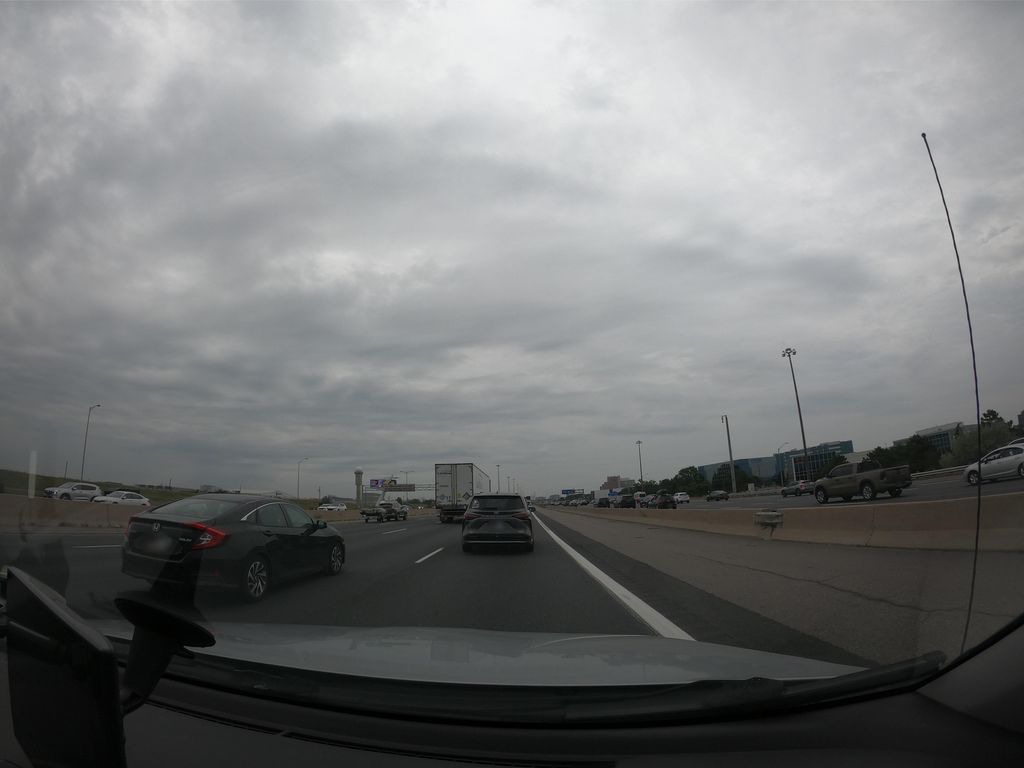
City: toronto